Interaction volume radius: 10 \u00c5
Interaction volume height: 20 \u00c5
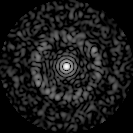
Disorder parameter: 0.8424